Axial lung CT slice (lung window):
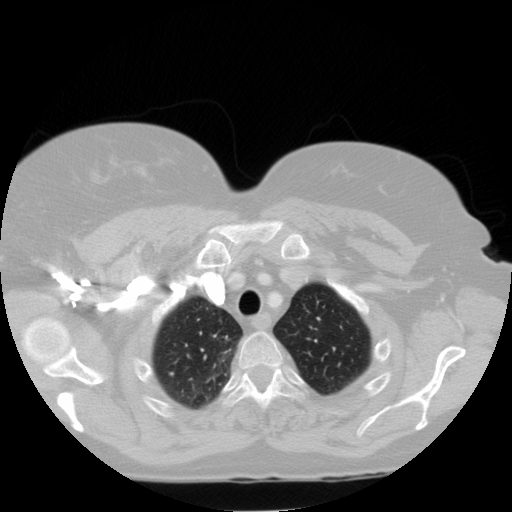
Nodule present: no